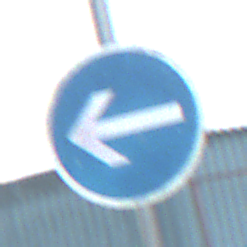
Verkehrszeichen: VorgeschriebeneFahrtrichtungHierLinks
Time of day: Midday
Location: Outdoor (Suburban)
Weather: Overcast
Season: NotSpecified
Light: Natural